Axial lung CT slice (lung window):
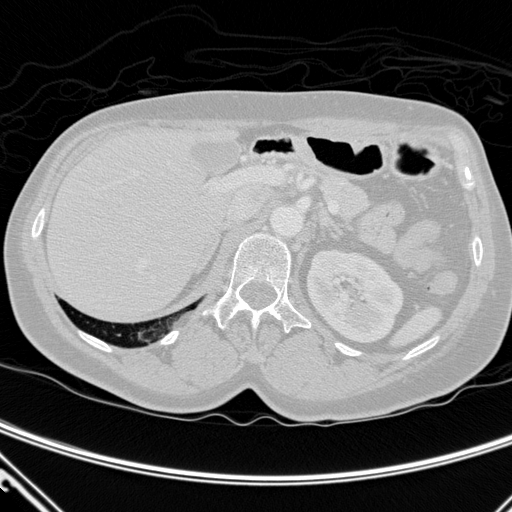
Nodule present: no